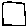
Label: square